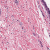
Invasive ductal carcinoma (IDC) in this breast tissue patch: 0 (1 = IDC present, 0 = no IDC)